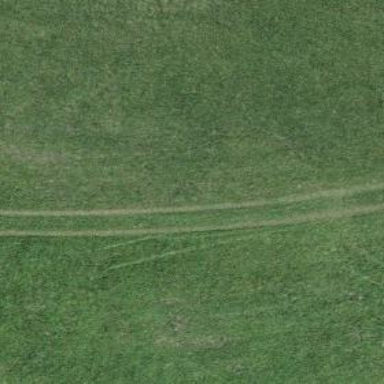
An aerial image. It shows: Track with grade 5 tracktype.